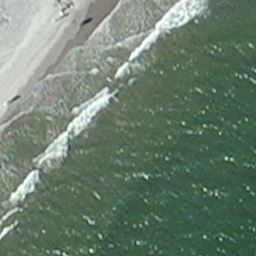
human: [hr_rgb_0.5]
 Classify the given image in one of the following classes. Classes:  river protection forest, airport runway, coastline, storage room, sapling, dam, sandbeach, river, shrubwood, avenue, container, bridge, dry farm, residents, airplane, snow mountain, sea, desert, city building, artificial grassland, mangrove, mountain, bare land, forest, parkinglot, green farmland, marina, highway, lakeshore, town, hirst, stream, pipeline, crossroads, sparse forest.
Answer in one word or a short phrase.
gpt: coastline